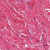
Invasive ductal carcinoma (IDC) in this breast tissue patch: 0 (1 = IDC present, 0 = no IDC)